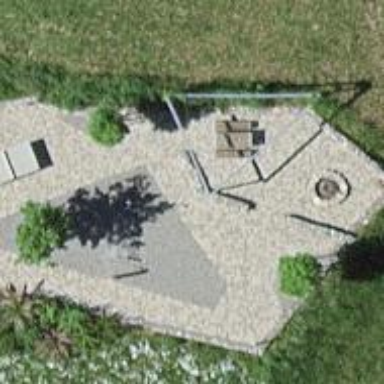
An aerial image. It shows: Playground area for leisure activities on the land.